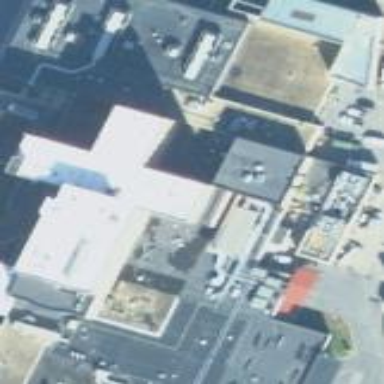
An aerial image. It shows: Hospital building.